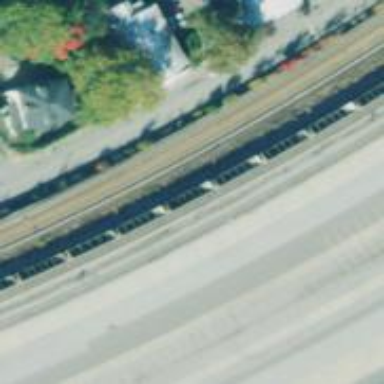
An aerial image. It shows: Railway siding with rails.